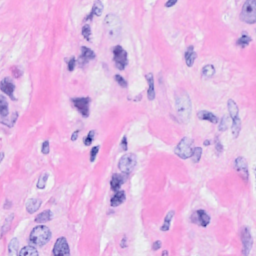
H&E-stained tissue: Breast